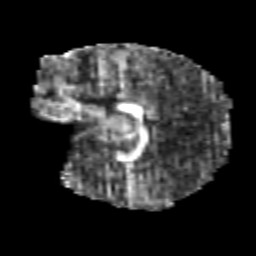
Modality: FA
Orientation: sagittal
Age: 7
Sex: female
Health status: healthy